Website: bh-photo
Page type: customer-info-address
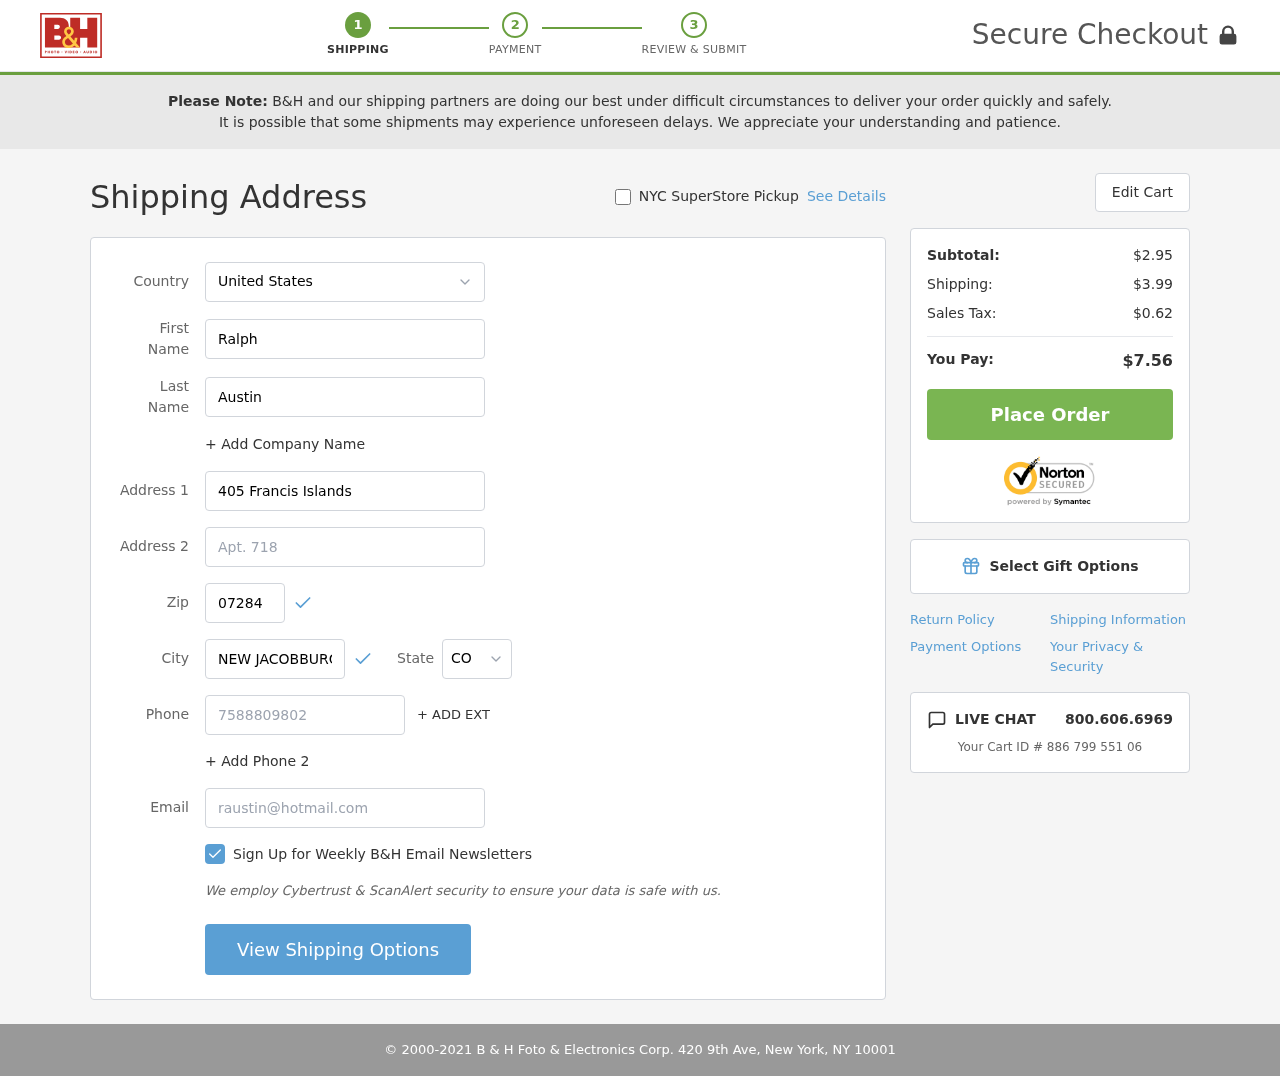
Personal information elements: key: PII_CITY
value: New Jacobburgh
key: PII_COUNTRY
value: United States
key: PII_EMAIL
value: raustin@hotmail.com
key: PII_FIRSTNAME
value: Ralph
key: PII_LASTNAME
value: Austin
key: PII_PHONE
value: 7588809802
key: PII_POSTCODE
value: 07284
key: PII_STATE_ABBR
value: CO
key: PII_STREET
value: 405 Francis Islands
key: PII_STREET2
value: Apt. 718
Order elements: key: ORDER_SUBTOTAL
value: $2.95
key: ORDER_SHIPPING_COST
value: $3.99
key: ORDER_TAX
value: $0.62
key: ORDER_TOTAL
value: $7.56
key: ORDER_ID
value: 886 799 551 06